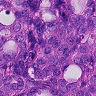
Metastatic tissue present: yes